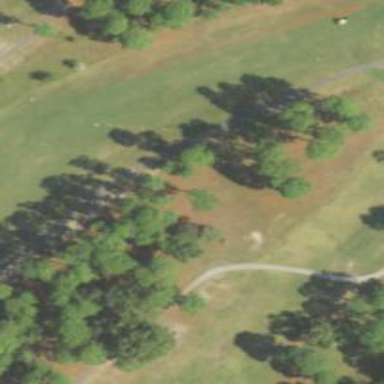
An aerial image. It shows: Grassy area designated as golf fairway.